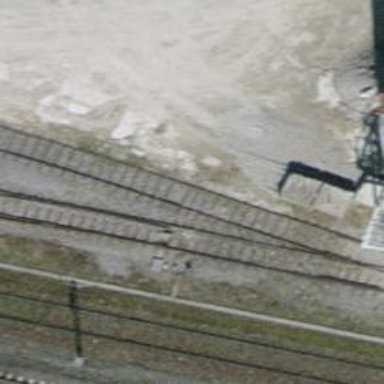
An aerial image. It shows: Railway spur service.